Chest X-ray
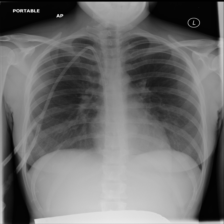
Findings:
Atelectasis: negative
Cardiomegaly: negative
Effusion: negative
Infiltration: negative
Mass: negative
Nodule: negative
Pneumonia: negative
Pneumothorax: negative
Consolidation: negative
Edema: negative
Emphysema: negative
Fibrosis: negative
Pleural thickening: negative
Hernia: negative